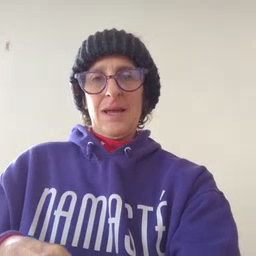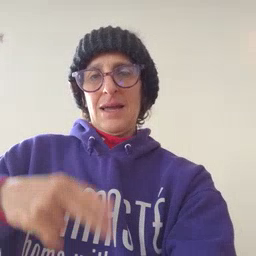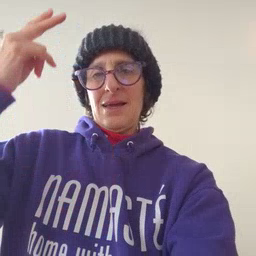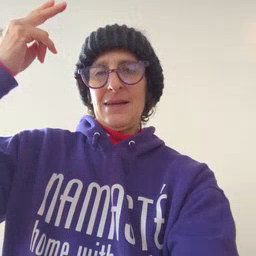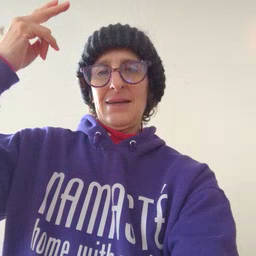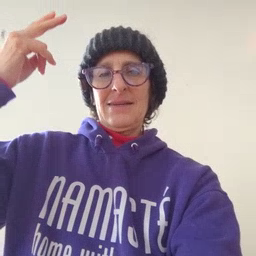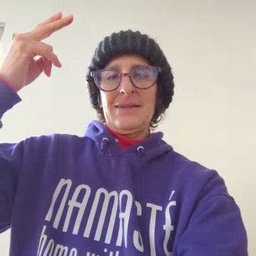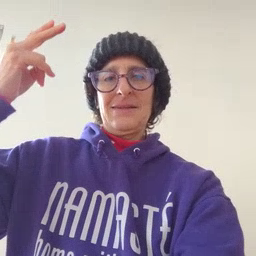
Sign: high